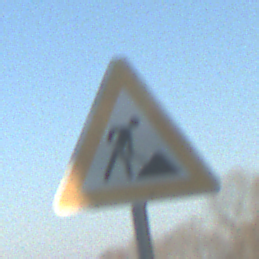
Verkehrszeichen: Arbeitsstelle
Umgebung: Outdoor, Nature
Tageszeit: MorningAfternoon
Wetter: Clear
Licht: Natural
Jahreszeit: Winter
Kontrast: HighContrast